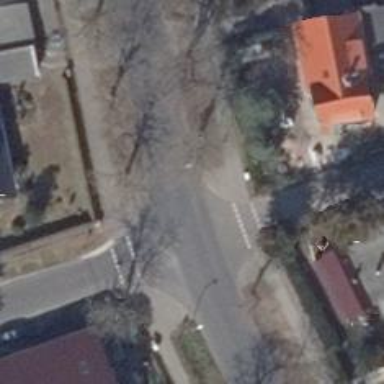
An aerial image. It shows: Uncontrolled crossing on footway.